Question: My friends, I am doing the personnel management project and I had a problem controlling the entry and exit of personnel. I register the entry and exit of personnel through the personnel ID, but I do not know what mechanism I should design to register the exit. Control the entry and exit of the system in SQL Server. And the code I wrote is to store employee logins. It should be noted that the model I use is the repository generic and unit of Work model.
'''
private void btnSave_Click(object sender, EventArgs e)
{
var id = int.Parse(txtIDPersonnel.Text);
using (UnitOfWork db = new UnitOfWork())
{
ArrivalsAndDepartures save = new ArrivalsAndDepartures();
save.IDPersonnel = id;
save.ArrivalTime = DateTime.Now;
db.GenericArrivalsAndDepartures.Insert(save);
db.Save();
}
}
'''
The table definition for the times recording looks like:

The screen where the user enters their ID looks like:
![enter image description here][1]
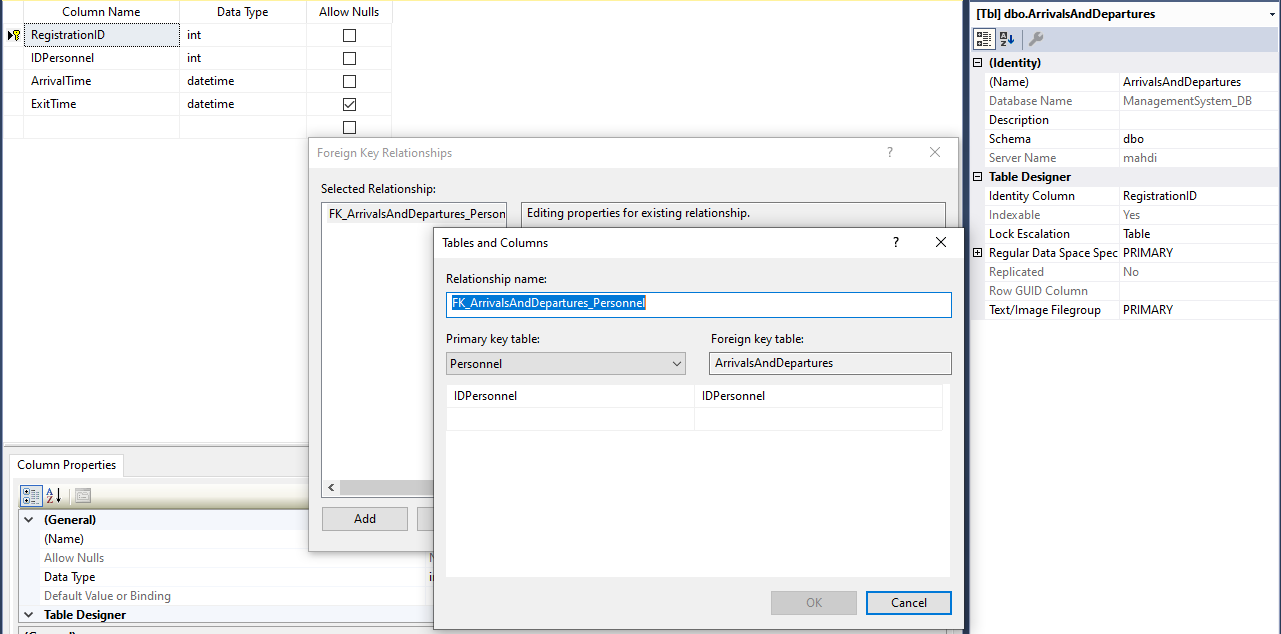
Answer: In every one of these systems I've worked on the exit time has been nullable (able to be left blank). When we are registering an arrival, we leave the exit time blank. This can be used for queries like "how many employees have a filled-in entry time and a blank exit time?", and these are hence the employees who are at work right now. By recording the time of entry we can also minus it off the current time and see how many hours they have been at work.
Later when the employee comes and clicks the "sign out" button and gives their ID, you can search the table for records for that ID where the entry time is set and the exit time is blank; that is the record you need to update with the current time as the exit time. You also have the option then to detect that the employee didn't sign in when they entered and correct it (perhaps ask them what time they arrived?) so you should always only ever have one record with a blank exit time. Having more than one blank exit time per employee is also an error that you can detect/when they next sign in you can check if they still have an open record because they forgot to sign out last time
At the end of the week/month the sign in/out times can be used for calculating hours present and potentially the pay owed. It's probably important to have the "correcting sign in and sign out" times being supervisor-only to prevent incorrect information being registered by employees